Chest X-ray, AP view. Patient: 76 years old, sex F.
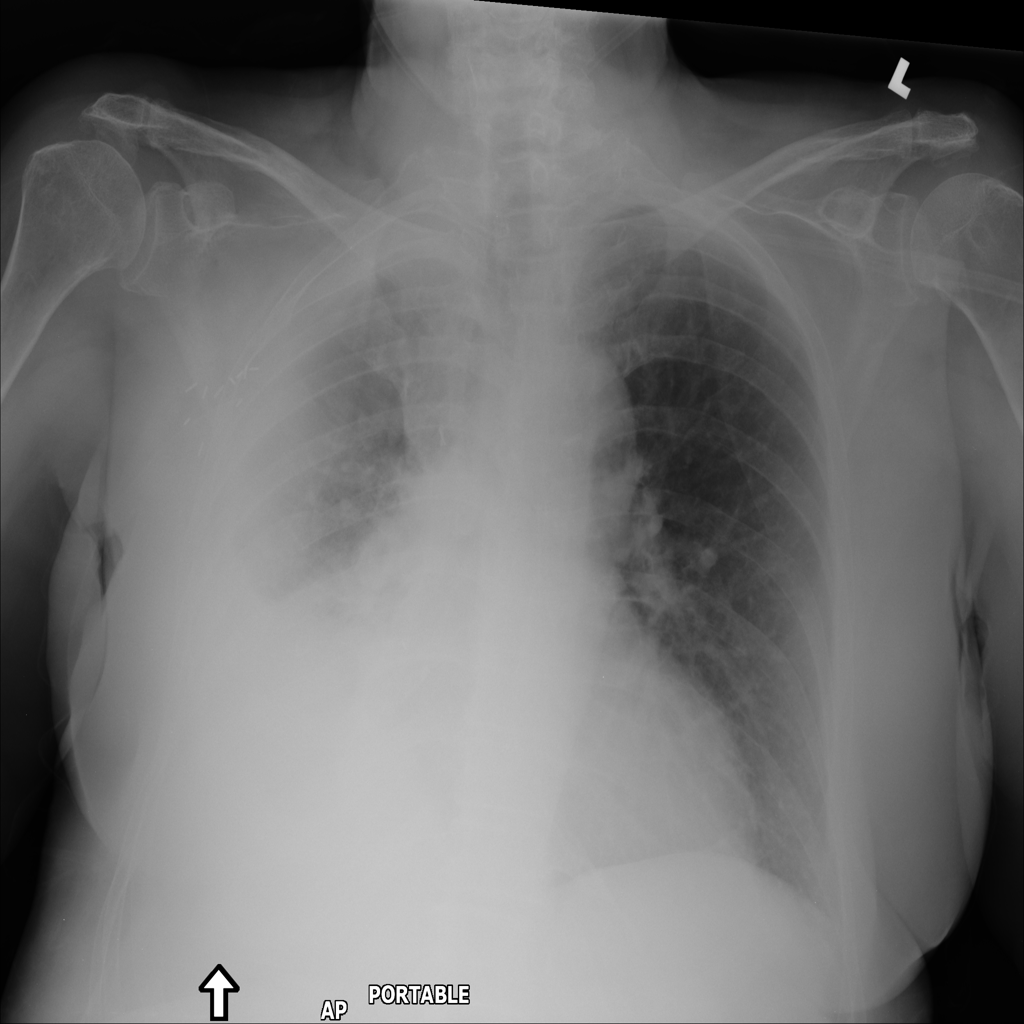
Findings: Effusion, Pneumothorax